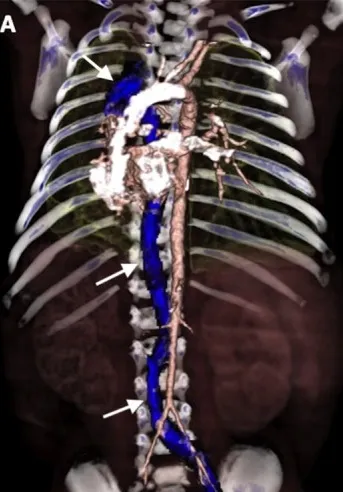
3D-volume rendering reconstructions of Computed Tomography Angiography (CTA) in anterior view.
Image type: radiology (ct)